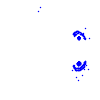
Particle: kaon